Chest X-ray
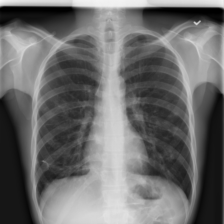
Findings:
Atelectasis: negative
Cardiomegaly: negative
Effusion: negative
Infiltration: negative
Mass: negative
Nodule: positive
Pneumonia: negative
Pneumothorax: negative
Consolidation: negative
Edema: negative
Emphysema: negative
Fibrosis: negative
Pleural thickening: negative
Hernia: negative